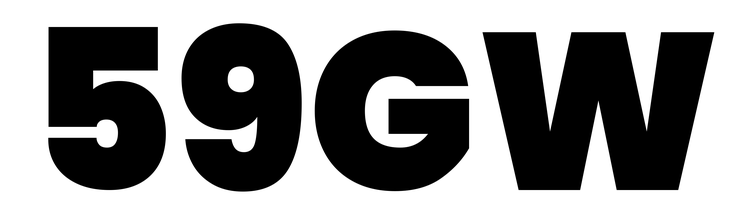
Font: Poppins-Black